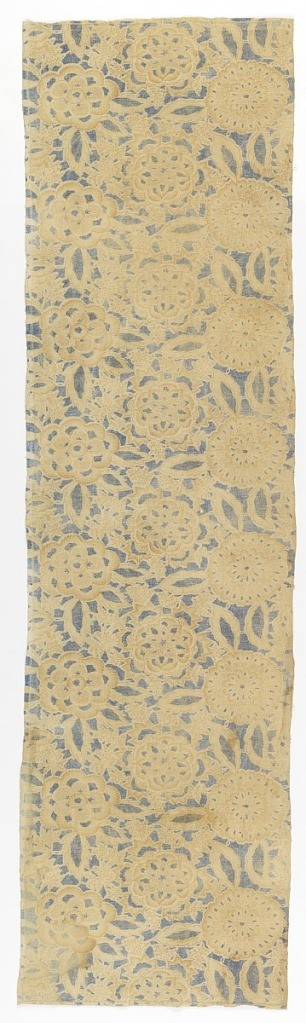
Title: Textile
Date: late 18th–early 19th century
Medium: cotton Technique: stencil resist (katazome) on plain weave
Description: Flat all-over design of large compound flower-heads and various small leaves in golden tan, white, and blue on blue ground. Breadth with two plain selvedges.